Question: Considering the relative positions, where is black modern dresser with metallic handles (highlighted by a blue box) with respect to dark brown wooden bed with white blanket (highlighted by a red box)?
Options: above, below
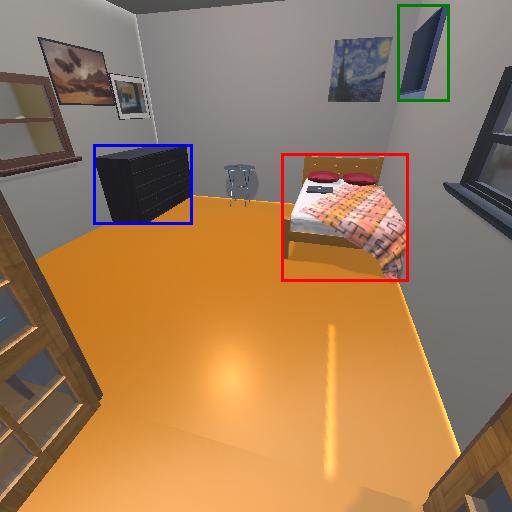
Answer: above